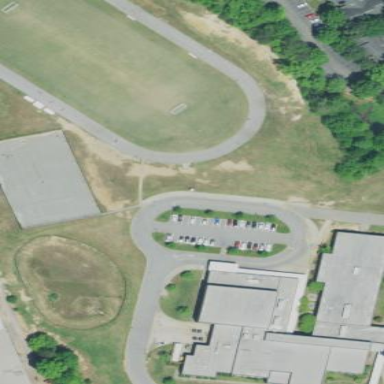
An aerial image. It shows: Athletic track located in leisure land area.